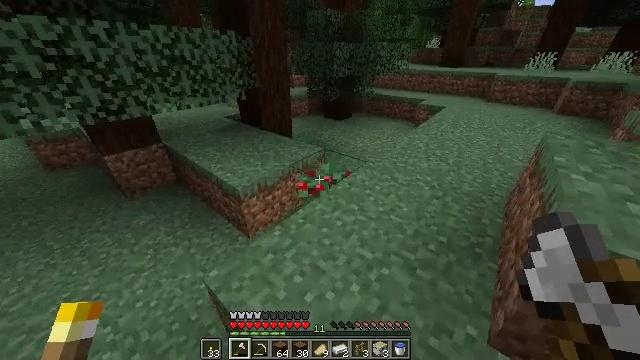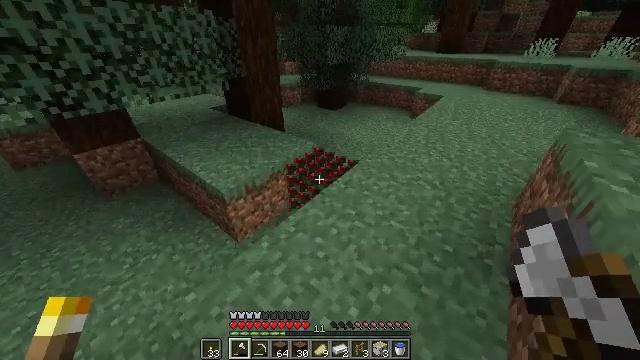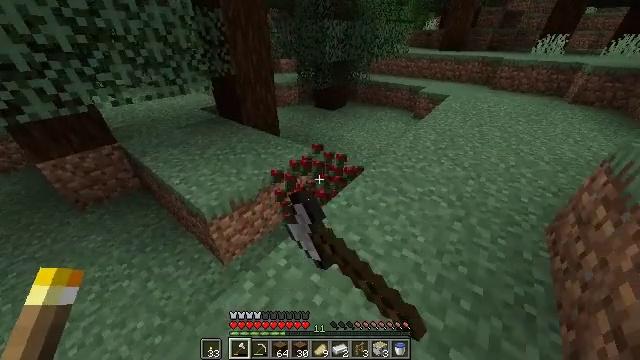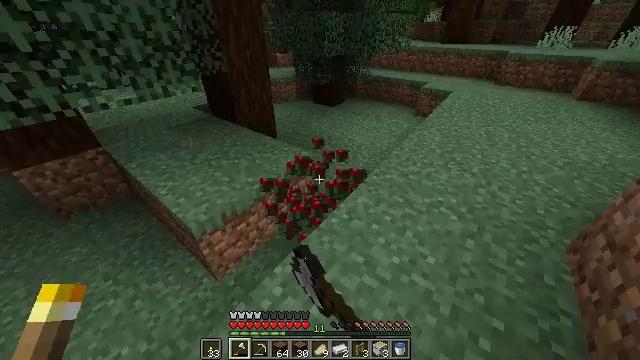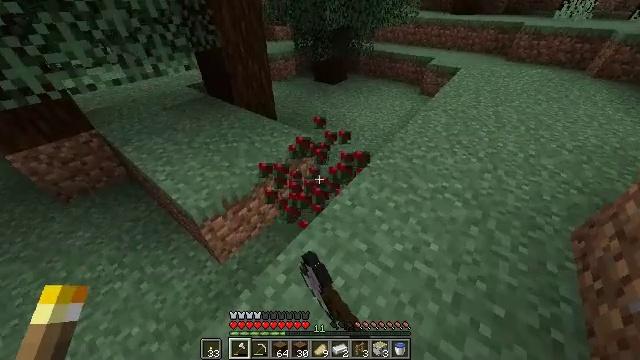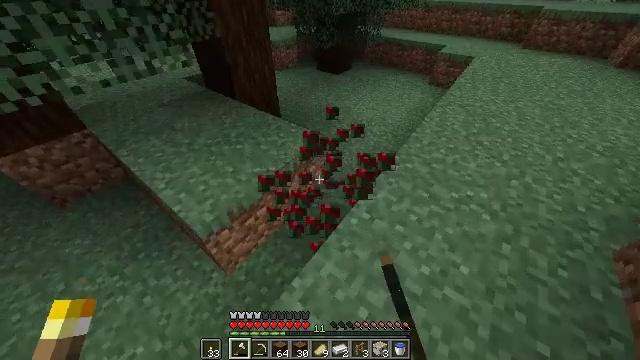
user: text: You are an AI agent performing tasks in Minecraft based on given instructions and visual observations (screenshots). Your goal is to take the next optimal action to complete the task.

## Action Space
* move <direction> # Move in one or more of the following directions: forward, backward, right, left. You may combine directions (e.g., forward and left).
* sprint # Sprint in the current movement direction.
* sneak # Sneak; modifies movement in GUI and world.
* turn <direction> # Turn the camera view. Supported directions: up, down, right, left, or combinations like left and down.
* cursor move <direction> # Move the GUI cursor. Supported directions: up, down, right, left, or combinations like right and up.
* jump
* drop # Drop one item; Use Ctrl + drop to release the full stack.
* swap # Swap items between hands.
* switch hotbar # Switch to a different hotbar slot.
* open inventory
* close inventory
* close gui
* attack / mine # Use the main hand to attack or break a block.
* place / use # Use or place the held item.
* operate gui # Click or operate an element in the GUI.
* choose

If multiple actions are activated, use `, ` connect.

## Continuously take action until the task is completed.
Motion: motion action
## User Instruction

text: Mine the sweet berry bush.
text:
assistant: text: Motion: move forward, sprint, turn right and down, attack / mine
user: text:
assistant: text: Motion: move forward, sprint, attack / mine
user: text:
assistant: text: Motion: move forward, sprint, turn down, attack / mine
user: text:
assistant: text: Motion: move forward and move left, sprint, turn down, attack / mine
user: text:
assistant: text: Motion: move forward and move left, sprint, turn down, attack / mine
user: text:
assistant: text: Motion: sprint, attack / mine